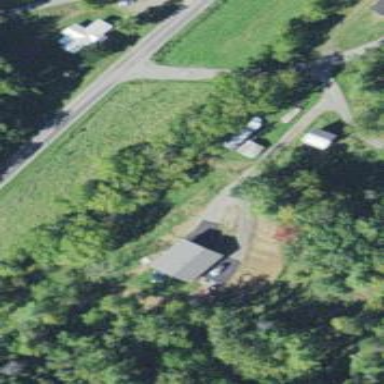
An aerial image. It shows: Driveway leading to service road.